Aerial crown-view tile of a tropical tree (Barro Colorado Island, Panama), acquired 20240813:
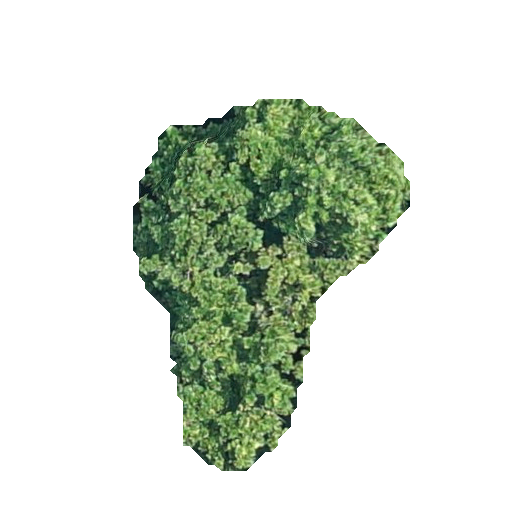
Species: Anacardium excelsum
GBIF accepted scientific name: Anacardium excelsum
Crown area: 95.206 m²